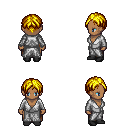
a pixel art fantasy rpg character, female body template, human, dark skin, white robe, robe skirt, blonde parted hairstyle, black shoes, four views (front, back, left, right), 2x2 character sprite sheet, small pixel art, hard edges, no anti-aliasing